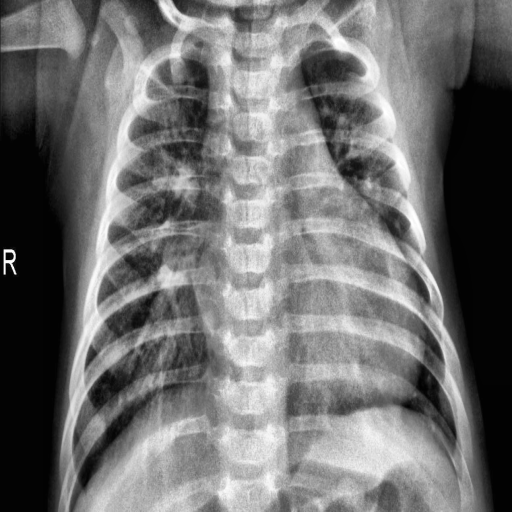
Finding: PNEUMONIA